I will show an image sequence of human cooking. I have annotated the images with numbered circles. Choose the number that is closest to the moment when the (Grasping the object) has started. You are a five-time world champion in this game. Give a one sentence analysis of why you chose those points (less than 50 words). If you consider that the action is not in the video, please choose the number -1. Provide your answer at the end in a json file of this format: {"points": []}
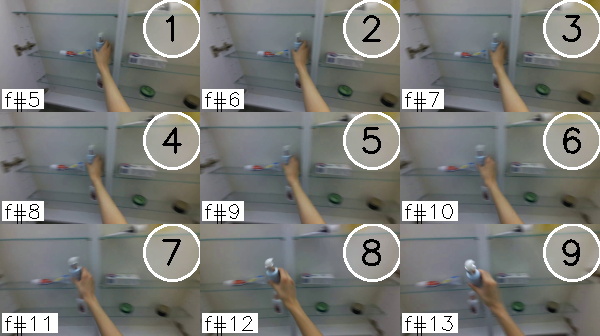
Frame 1 shows the clearest moment of hand-object contact.
{"points": [1]}